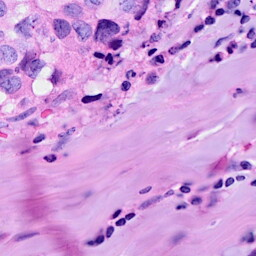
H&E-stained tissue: Breast